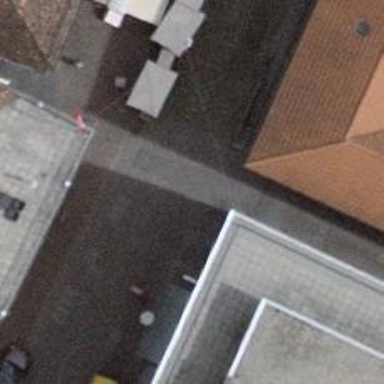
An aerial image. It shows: Asphalt road in living street.